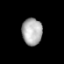
Tissue: prostate
Cell type: T cells
Senescence score: 0.3563
Nuclear area (px): 534
Mean DAPI intensity: 174.375